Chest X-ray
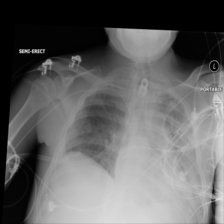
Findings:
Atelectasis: negative
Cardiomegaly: negative
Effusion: negative
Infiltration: positive
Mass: negative
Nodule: negative
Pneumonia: negative
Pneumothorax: negative
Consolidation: negative
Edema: negative
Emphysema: negative
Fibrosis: negative
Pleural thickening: negative
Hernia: negative